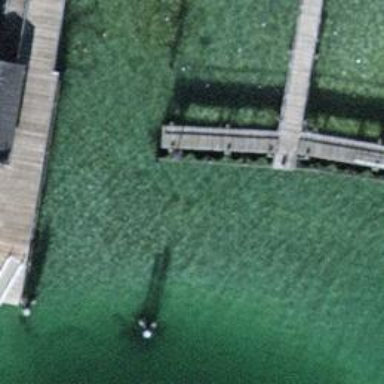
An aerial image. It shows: Man-made pier.